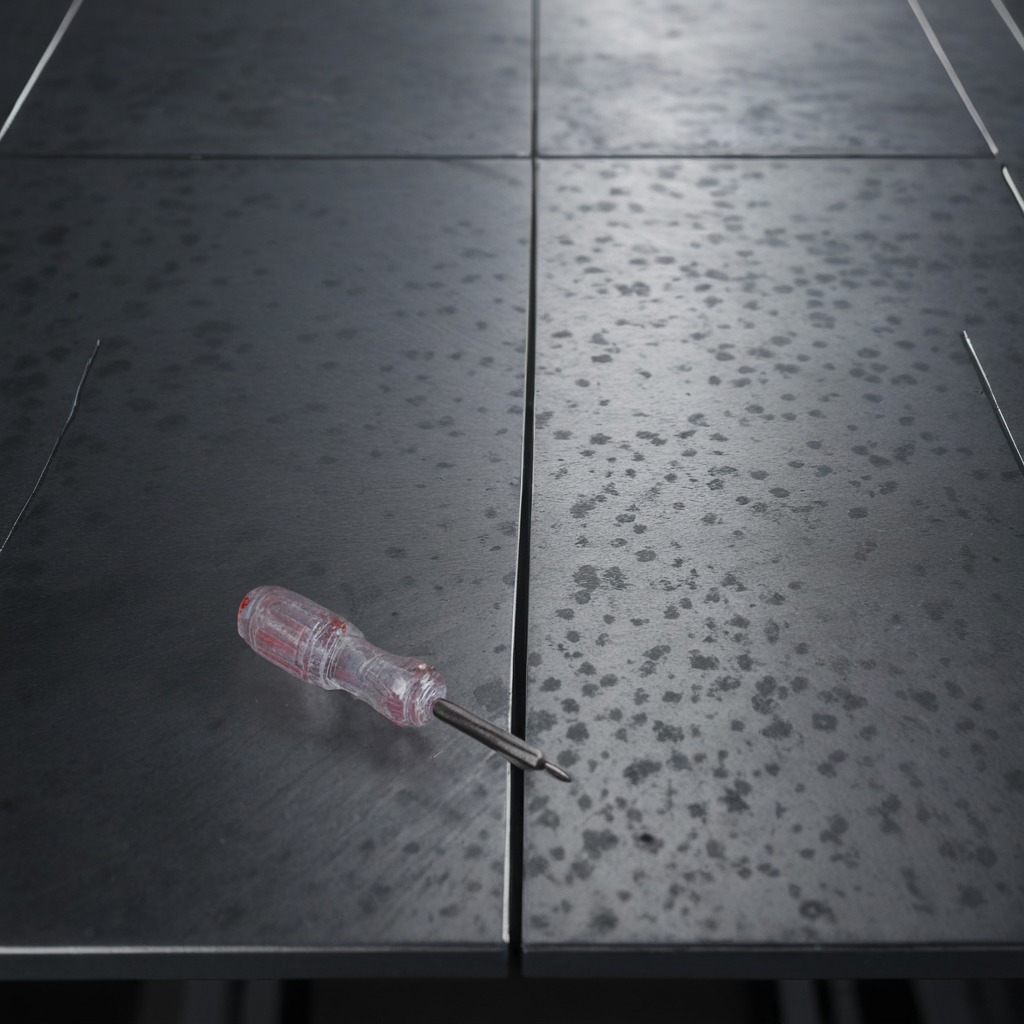
A screwdriver is lying on the cold steel table in a mining workshop.